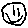
Label: smiley face